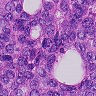
Metastatic tissue present: yes